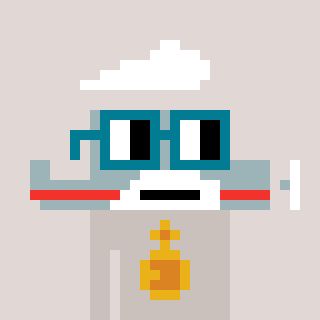
a pixel art character with square dark green glasses, a plane-shaped head and a foggrey-colored body on a warm background